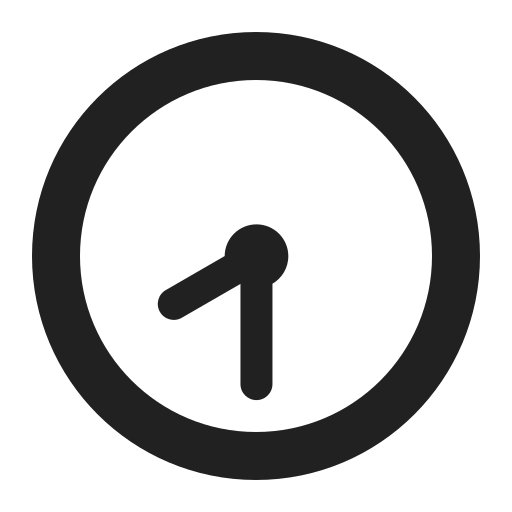
eight thirty high contrast